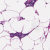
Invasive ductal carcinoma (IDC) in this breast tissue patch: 0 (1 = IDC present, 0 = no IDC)